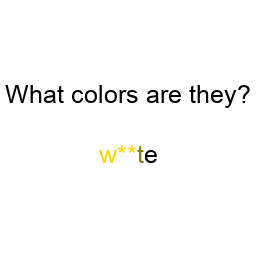
Color: gold, gold, gold, olive, black
Color name shown: white
Background color: white
Question text color: black